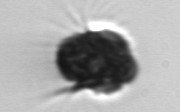
Label: Mesodinium